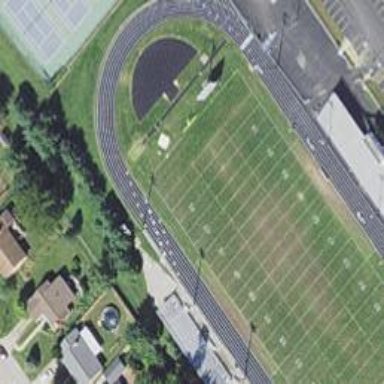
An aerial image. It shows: American football pitch.